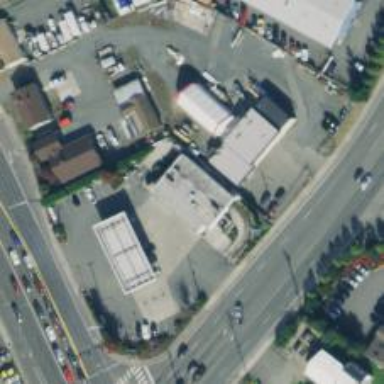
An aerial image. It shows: Convenience shop.